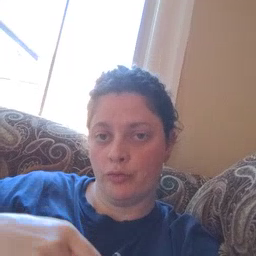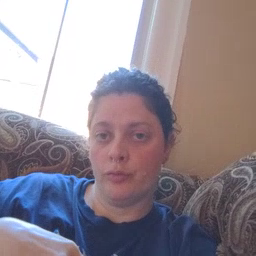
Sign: there